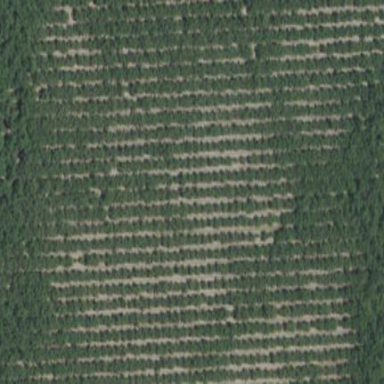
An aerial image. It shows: Almond orchard with rows of almond trees.